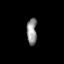
Tissue: prostate
Cell type: Fibroblasts
Senescence score: 0.7367
Nuclear area (px): 270
Mean DAPI intensity: 140.359